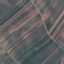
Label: PermanentCrop